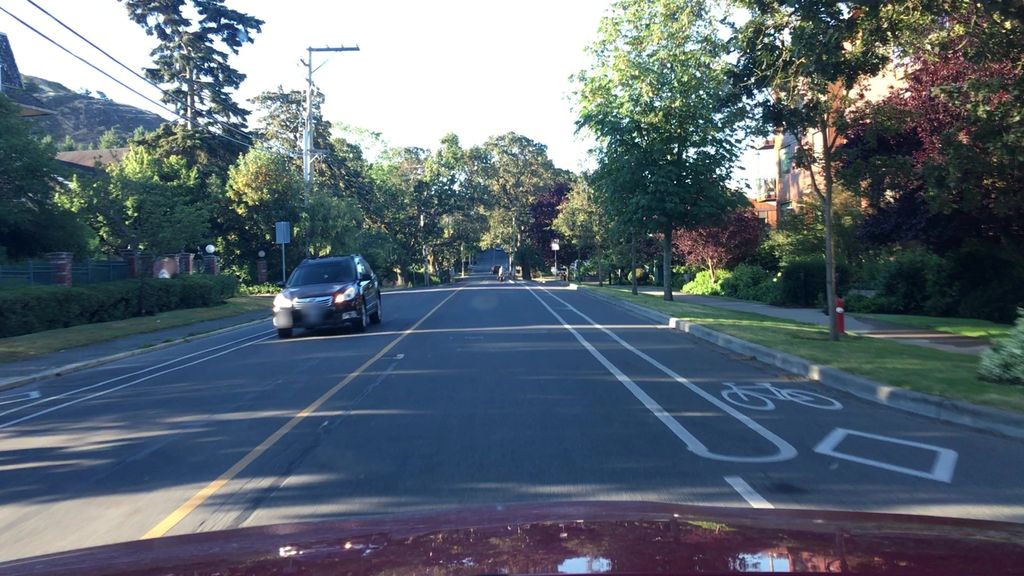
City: victoria